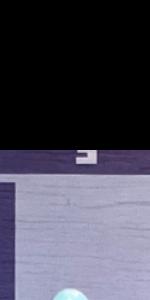
Label: Empty